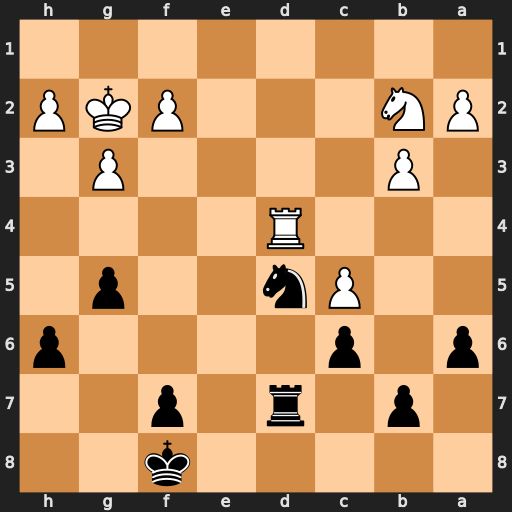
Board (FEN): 5k2/1p1r1p2/p1p4p/2Pn2p1/3R4/1P4P1/PN3PKP/8
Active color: b
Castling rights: -
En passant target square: -
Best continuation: Nf4+ Rxf4 gxf4